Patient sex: M
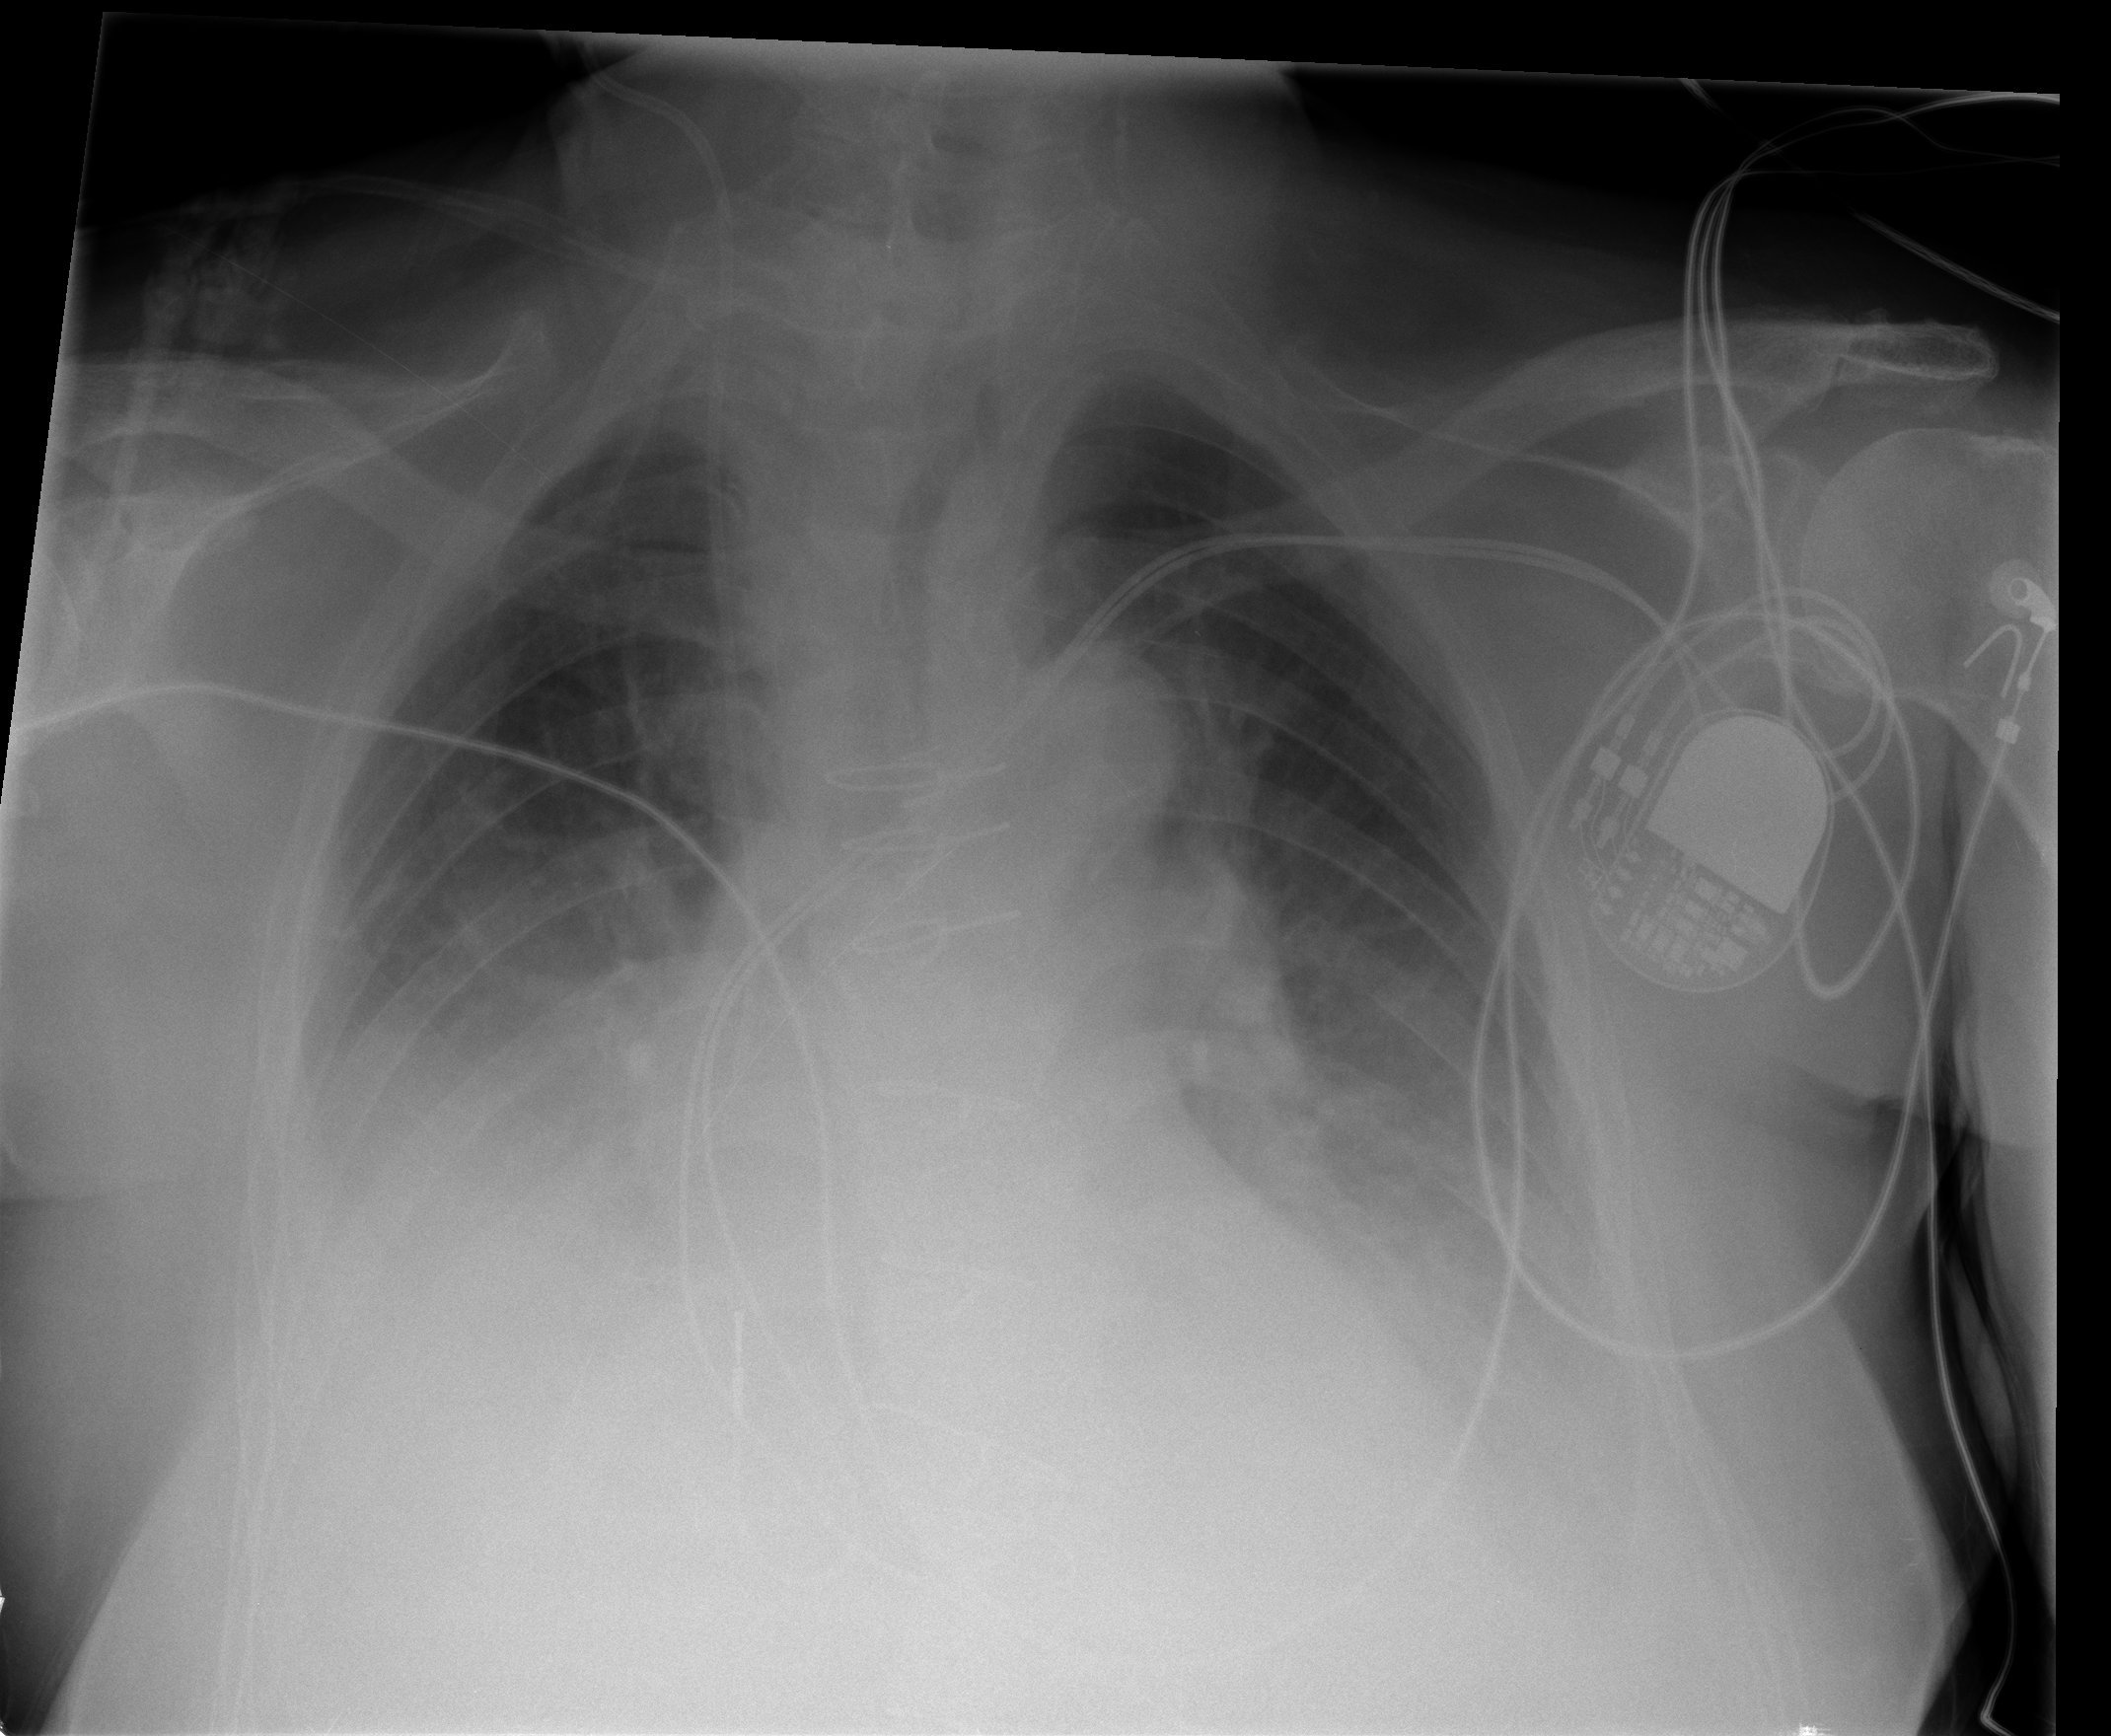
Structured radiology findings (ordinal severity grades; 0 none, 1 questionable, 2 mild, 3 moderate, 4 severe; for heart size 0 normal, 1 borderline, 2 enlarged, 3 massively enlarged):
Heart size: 0
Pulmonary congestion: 0
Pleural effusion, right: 2
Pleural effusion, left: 2
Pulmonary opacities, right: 1
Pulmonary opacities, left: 1
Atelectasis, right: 2
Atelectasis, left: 2